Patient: sex M, age 67
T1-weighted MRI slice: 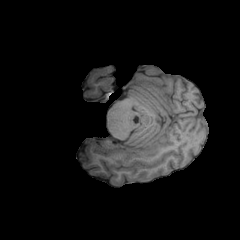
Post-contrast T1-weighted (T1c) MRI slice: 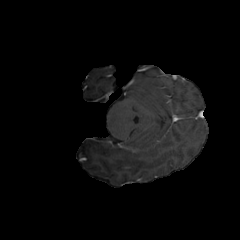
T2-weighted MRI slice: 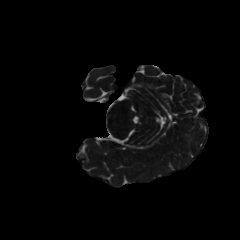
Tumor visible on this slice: no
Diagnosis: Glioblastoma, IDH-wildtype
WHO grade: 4